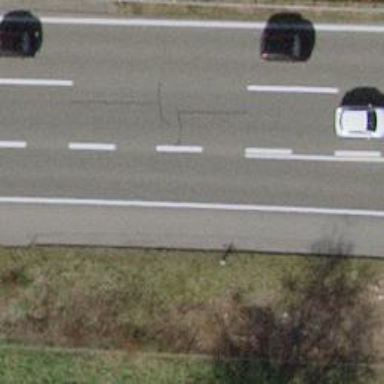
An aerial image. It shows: Asphalt motorway link.